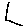
Label: line